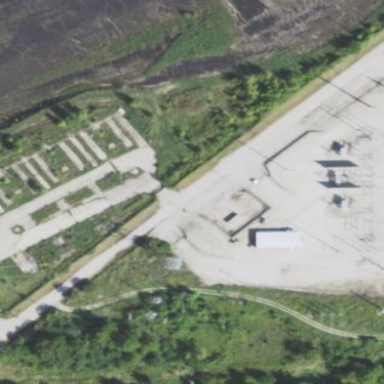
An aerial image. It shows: Power substation with transmission level designation. It is enclosed by fence.